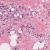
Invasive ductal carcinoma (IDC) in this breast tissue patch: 1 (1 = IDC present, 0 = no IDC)